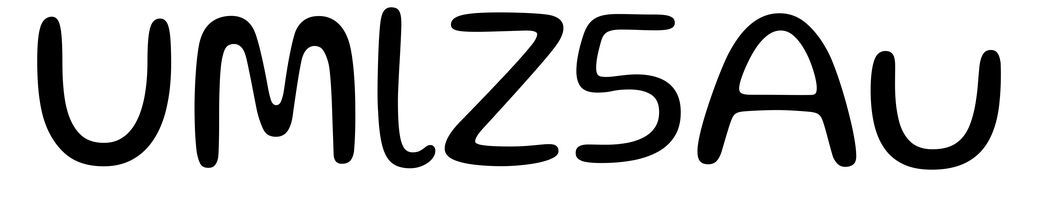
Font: Gluten_Light